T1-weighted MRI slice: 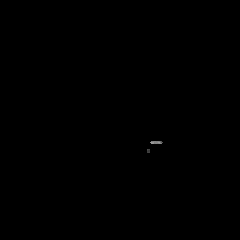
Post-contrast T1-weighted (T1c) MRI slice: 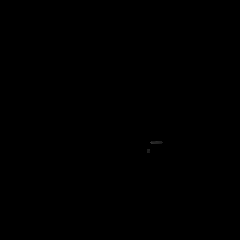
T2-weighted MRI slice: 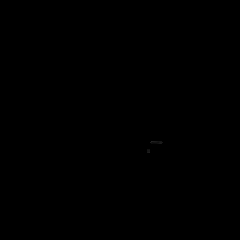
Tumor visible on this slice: no